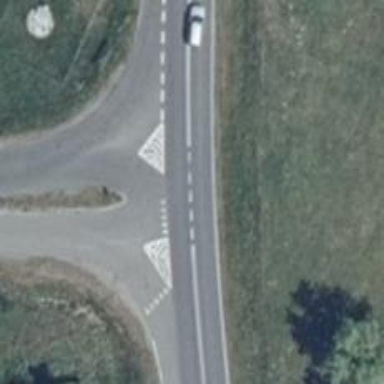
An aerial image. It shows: Road with "give way" sign.